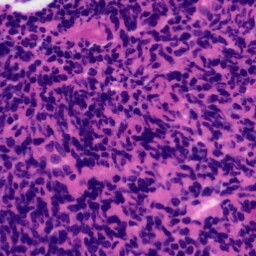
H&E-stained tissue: Tonsil